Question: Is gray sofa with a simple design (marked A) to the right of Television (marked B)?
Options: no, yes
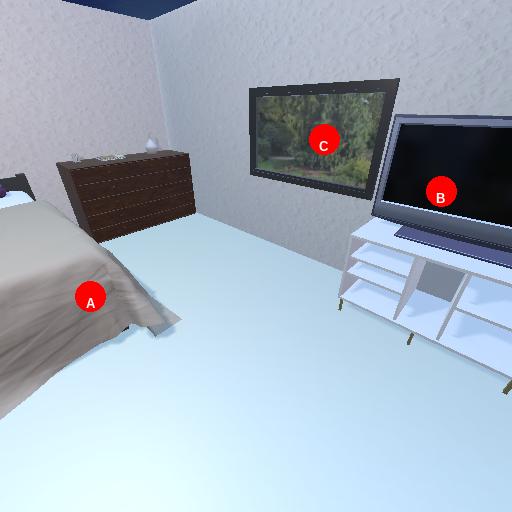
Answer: no